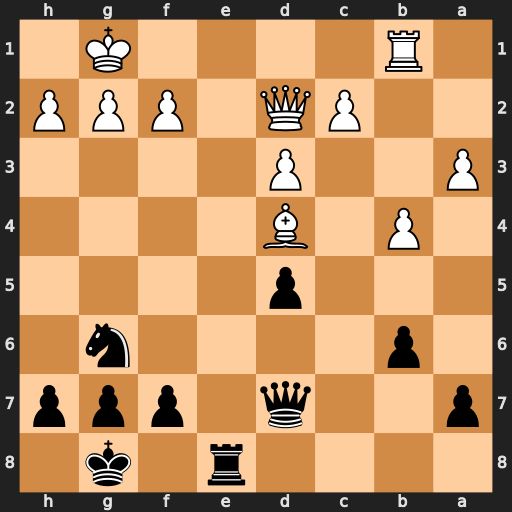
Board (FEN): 4r1k1/p2q1ppp/1p4n1/3p4/1P1B4/P2P4/2PQ1PPP/1R4K1
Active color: b
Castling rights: -
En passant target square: -
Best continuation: Qg4 Re1 Rxe1+ Qxe1 Qxd4